Question: I use an 'ActionBar' in my 'FragmentActivity' (min SDK = 14) and I need to remove the active Tab indicator (see picture below) since I have my own icons for indicating which Tab is active. I've been reading a lot of style-related stuff, found no solution however. Any suggestions how this indicator can be completely removed?

The working solution is below:
'''
<style name="ActionBarTabStyle" parent="@android:style/Widget.Holo.ActionBar.TabView">
<item name="android:background">@android:color/transparent</item>
</style>
'''
and then adding to the Activity style:
'''
<item name="android:actionBarTabStyle">@style/ActionBarTabStyle</item>
'''
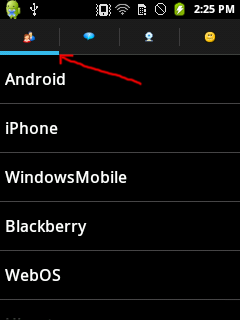
Answer: From <URL> Hope this helps.
Edit:
You can try following <URL> and change from tab_selected_focused to tab_unselected_focused and also from tab_selected to tab_unselected.
'''
<!-- Non focused states -->
<item android:state_focused="false" android:state_selected="false" android:state_pressed="false" android:drawable="@drawable/tab_unselected" />
<item android:state_focused="false" android:state_selected="true" android:state_pressed="false" android:drawable="@drawable/tab_unselected" />
<!-- Focused states -->
<item android:state_focused="true" android:state_selected="false" android:state_pressed="false" android:drawable="@drawable/tab_unselected_focused" />
<item android:state_focused="true" android:state_selected="true" android:state_pressed="false" android:drawable="@drawable/tab_unselected_focused" />
'''
Edit 2:
You can try ActionbarStyleGenerator to style the Actionbar.
> "How to:
Use the UI to select colors for different items
Once done click on "DOWNLOAD .ZIP"
The ZIP file contains resource files that you have to copy in your project res/layout and res/drawableXXXX folders"